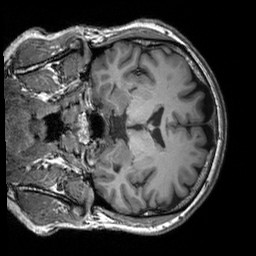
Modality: T1w
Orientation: coronal
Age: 41
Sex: male
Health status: healthy
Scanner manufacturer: siemens
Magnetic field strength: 3 T
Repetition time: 2.3 s
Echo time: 0.00303 s